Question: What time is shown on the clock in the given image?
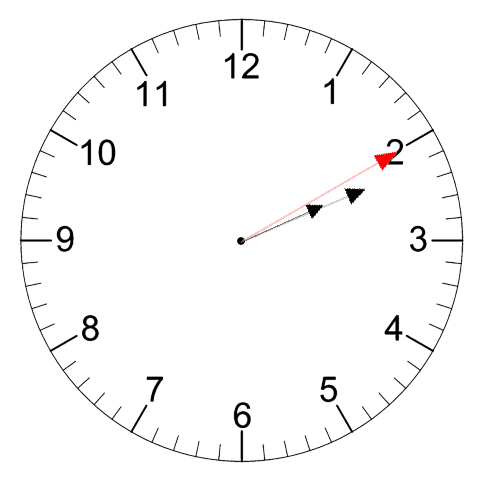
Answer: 02:11:10